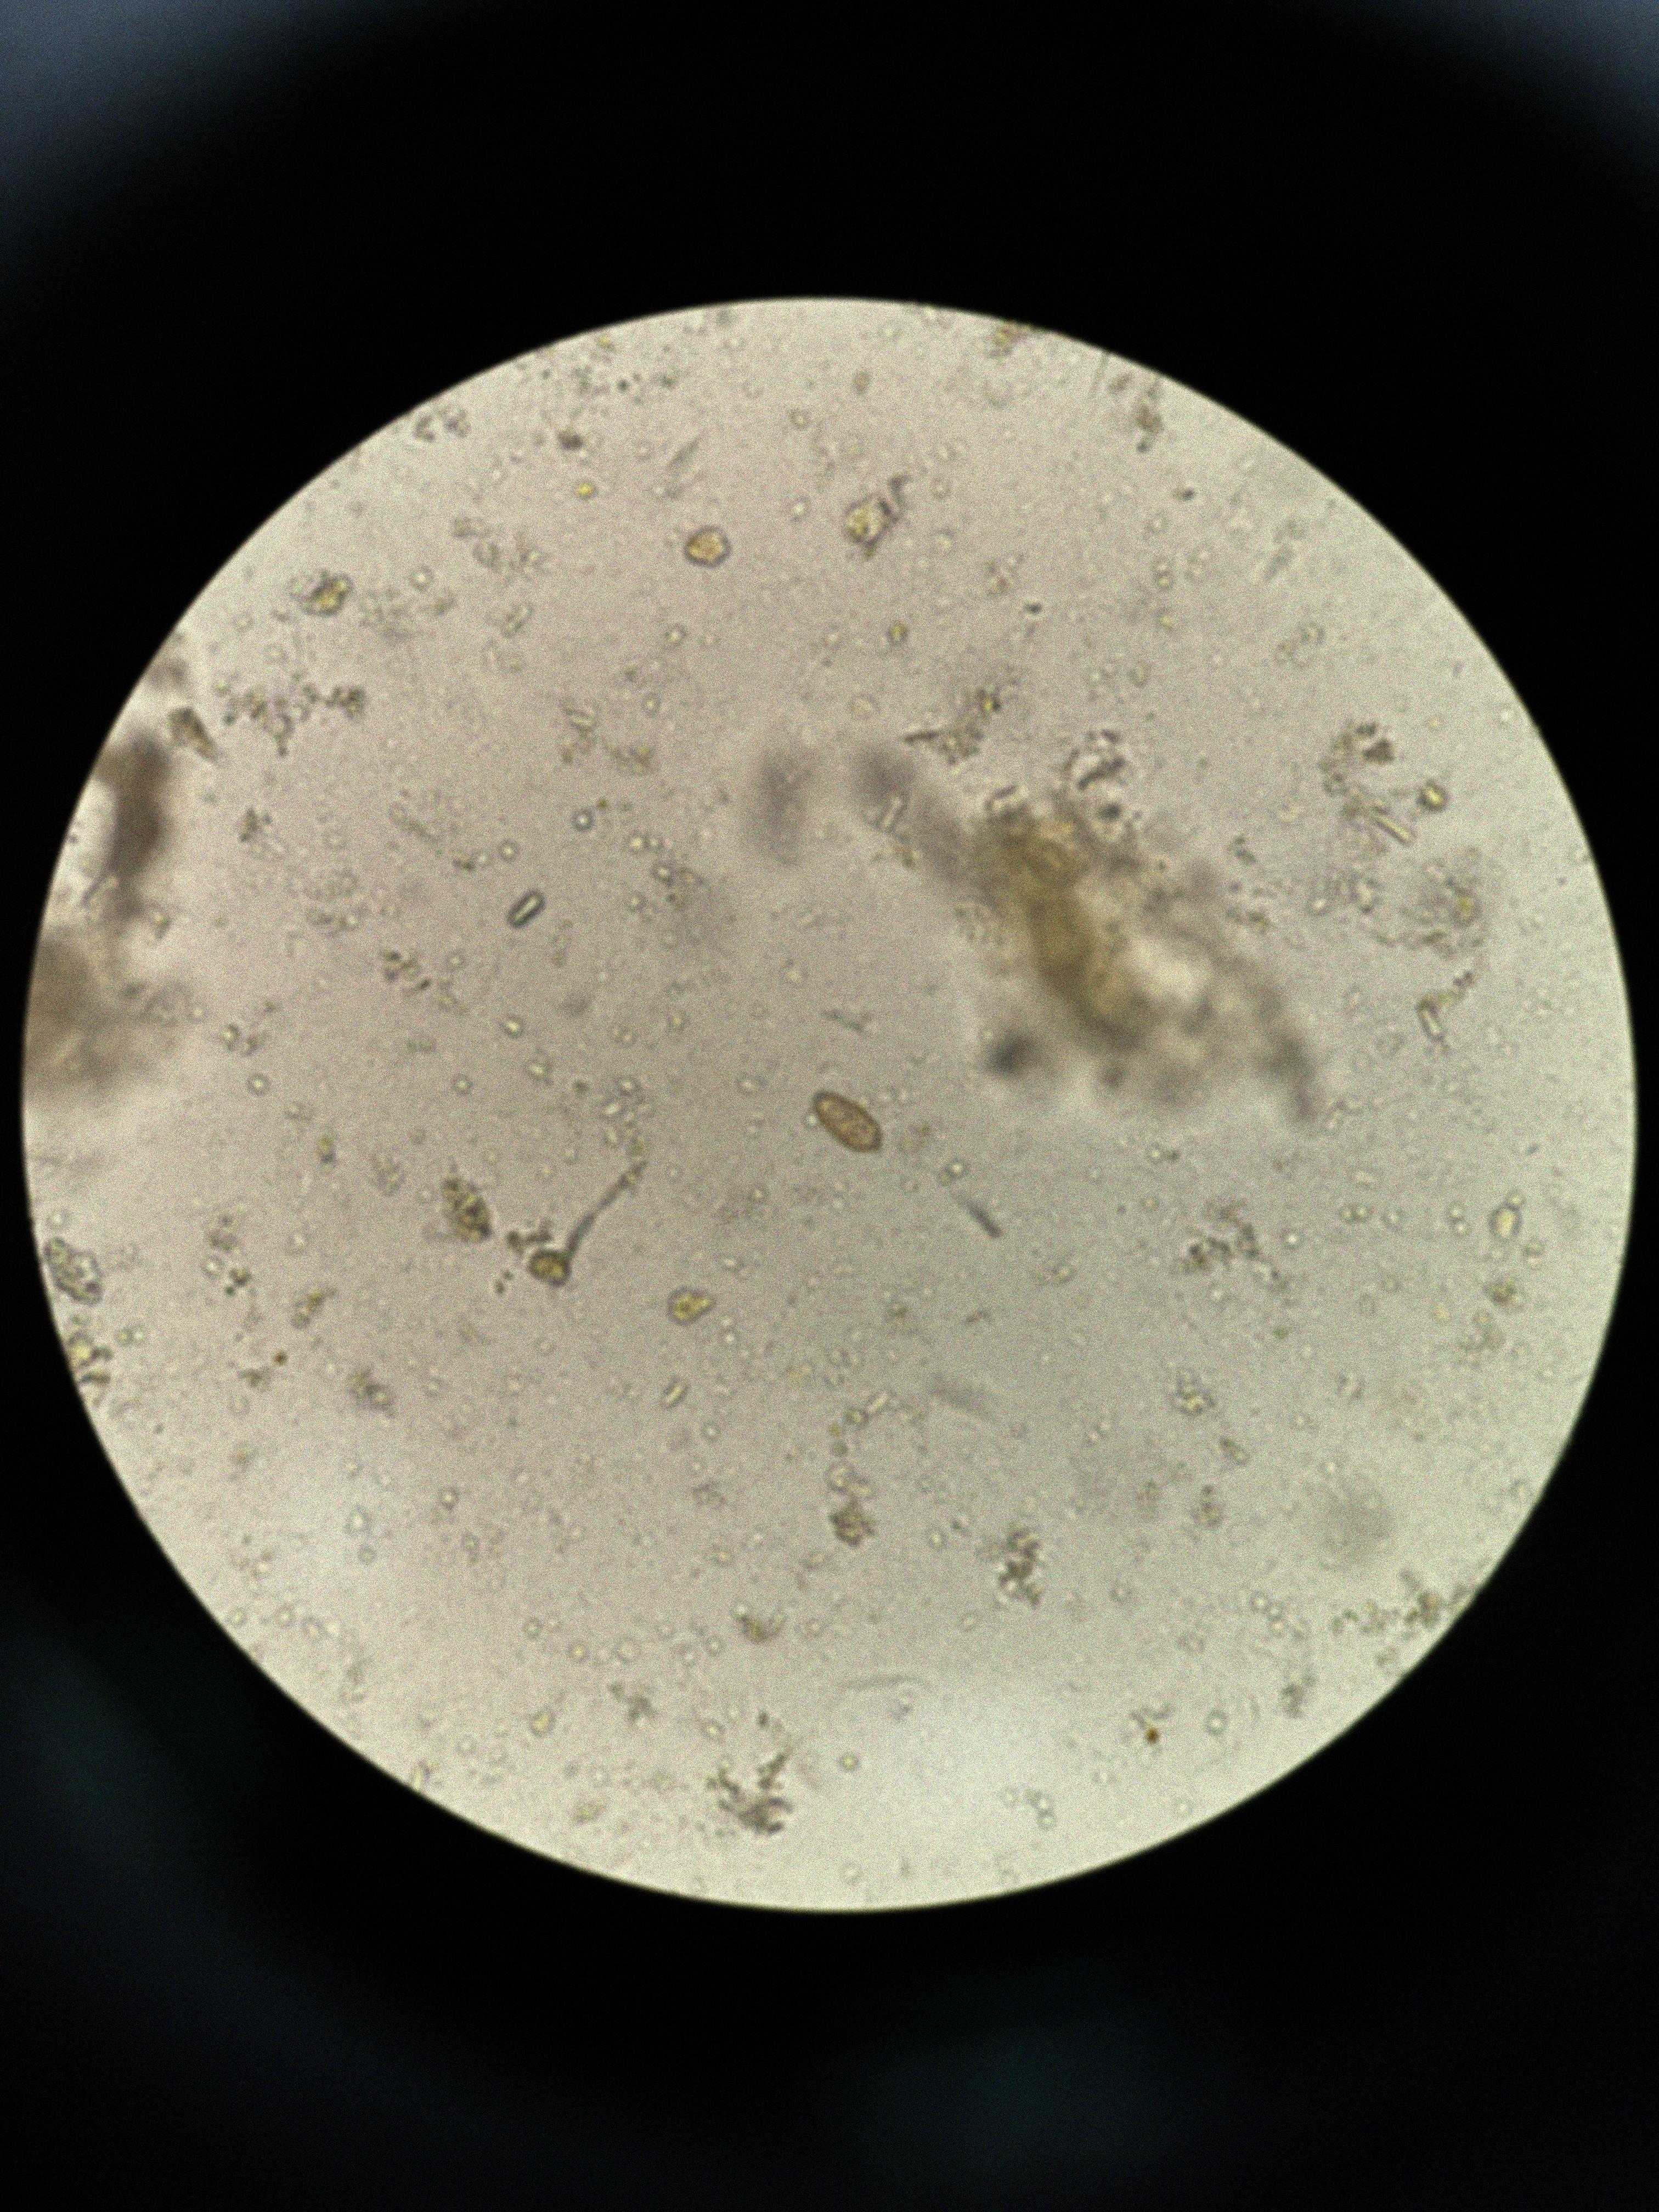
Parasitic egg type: Opisthorchis viverrine